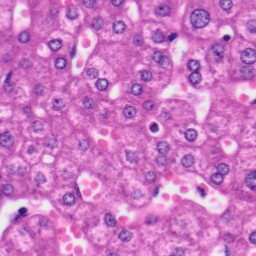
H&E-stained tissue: Liver